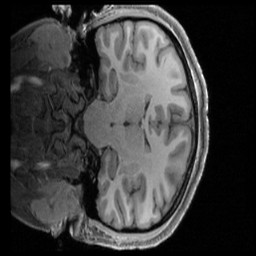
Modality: T1w
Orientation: coronal
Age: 19
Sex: female
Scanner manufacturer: siemens
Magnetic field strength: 3 T
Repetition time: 2.4 s
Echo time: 0.00231 s